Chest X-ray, AP view. Patient: 48 years old, sex F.
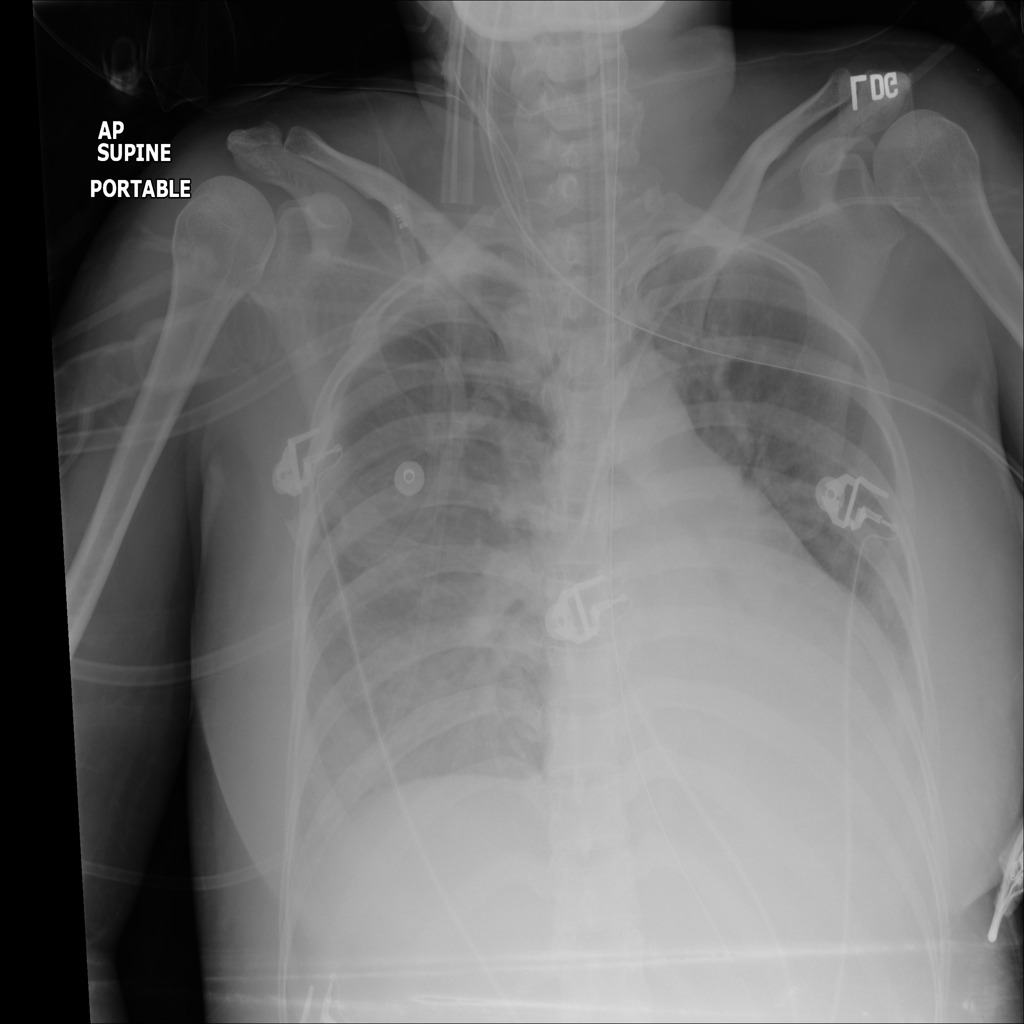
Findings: Atelectasis, Cardiomegaly, Edema